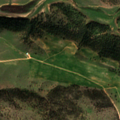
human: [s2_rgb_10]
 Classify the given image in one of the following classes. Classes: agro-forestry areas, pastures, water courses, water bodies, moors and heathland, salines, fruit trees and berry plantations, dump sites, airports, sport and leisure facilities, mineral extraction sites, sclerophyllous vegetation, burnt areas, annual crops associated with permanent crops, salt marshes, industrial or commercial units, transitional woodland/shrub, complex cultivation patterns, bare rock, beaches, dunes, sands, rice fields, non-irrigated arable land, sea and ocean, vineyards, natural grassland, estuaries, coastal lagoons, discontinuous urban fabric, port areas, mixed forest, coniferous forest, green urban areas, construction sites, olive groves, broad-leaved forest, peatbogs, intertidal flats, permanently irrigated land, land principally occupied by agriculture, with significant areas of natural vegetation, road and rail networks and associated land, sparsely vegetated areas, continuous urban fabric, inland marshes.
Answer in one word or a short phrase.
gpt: non-irrigated arable land, broad-leaved forest, coniferous forest, transitional woodland/shrub, water bodies